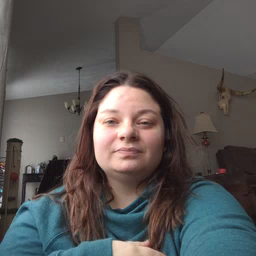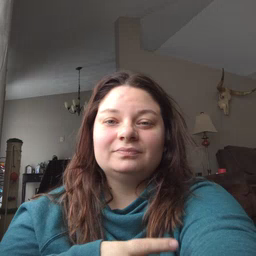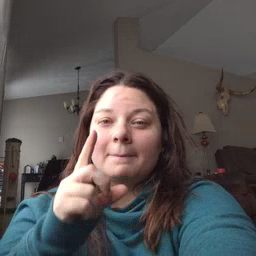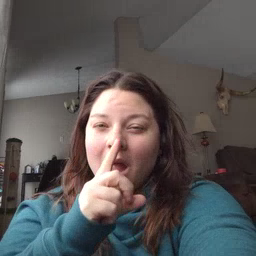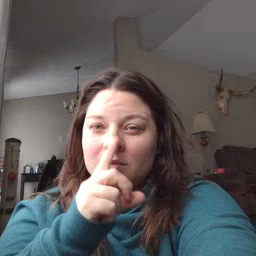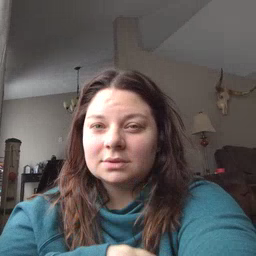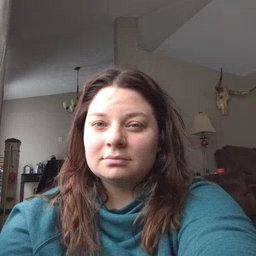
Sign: mouse